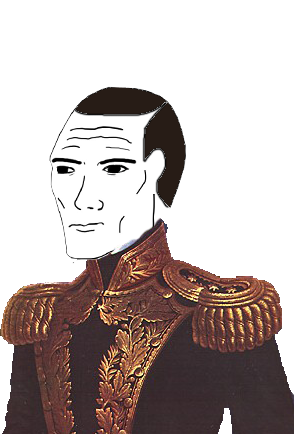
Label: 5_Handsome_Wojak